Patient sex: M
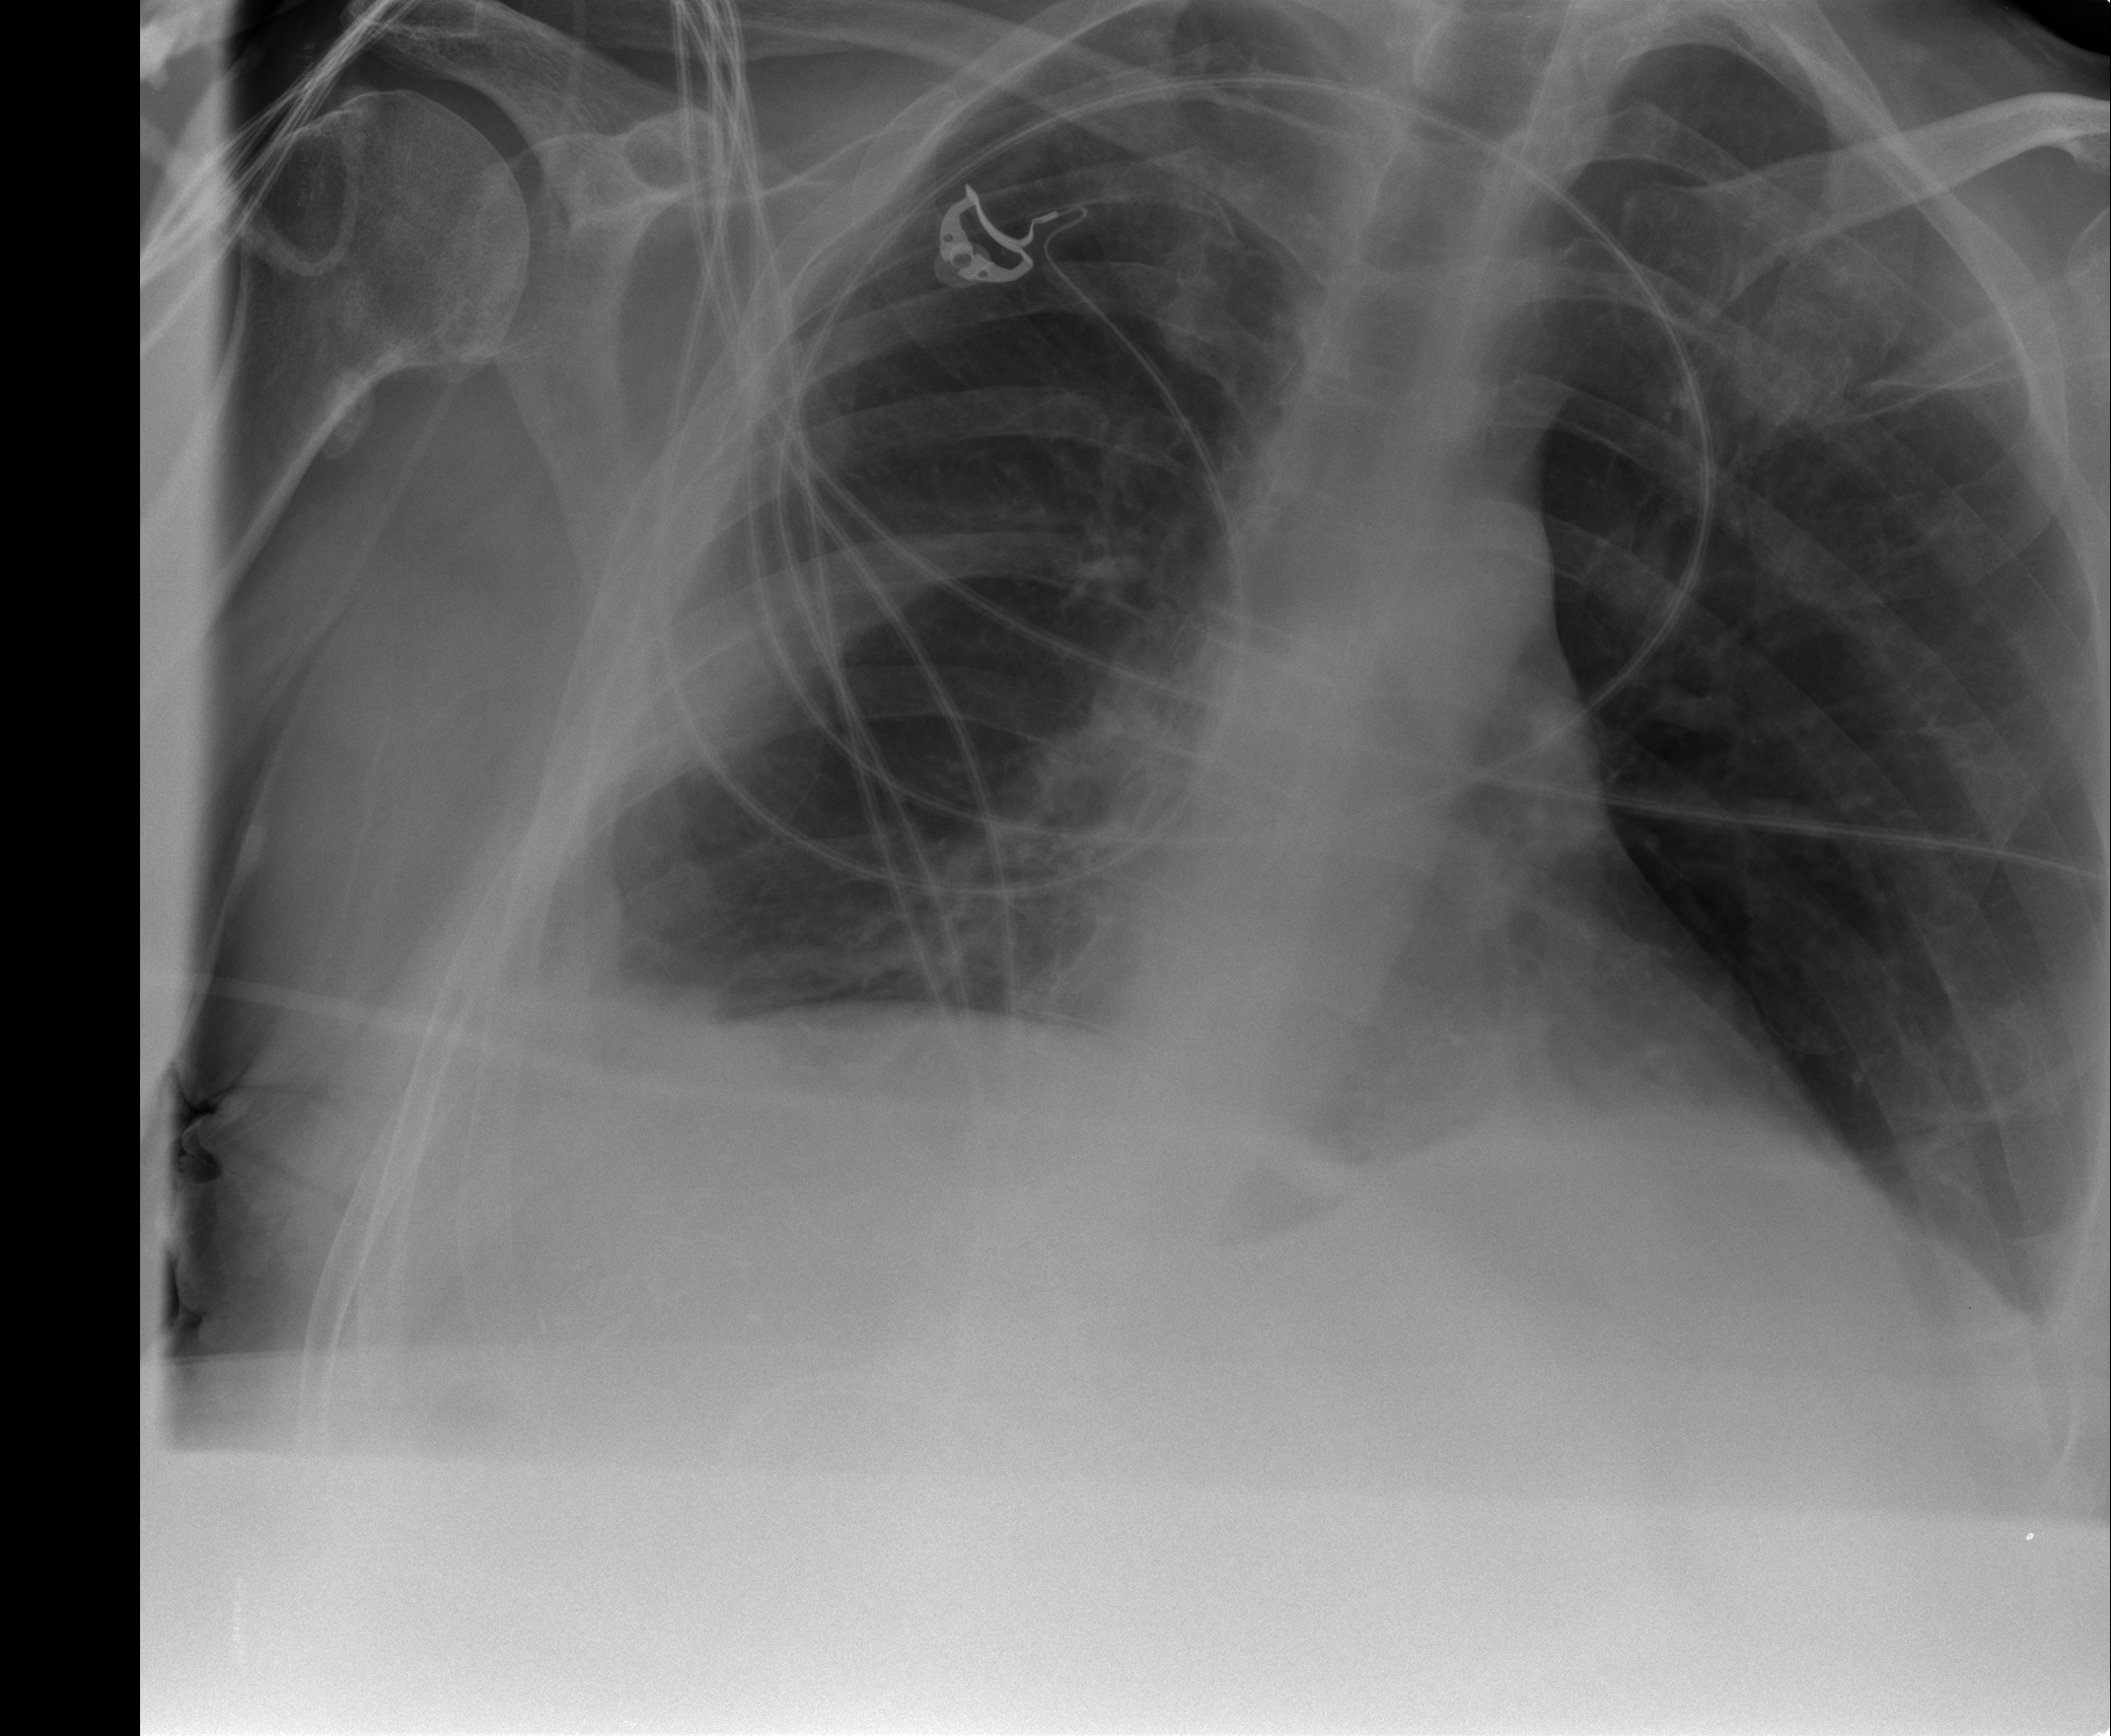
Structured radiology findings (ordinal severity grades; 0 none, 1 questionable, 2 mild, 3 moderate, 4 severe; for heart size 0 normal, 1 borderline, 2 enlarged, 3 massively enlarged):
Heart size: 0
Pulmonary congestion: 1
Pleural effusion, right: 2
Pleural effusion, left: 2
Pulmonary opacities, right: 0
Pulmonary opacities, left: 0
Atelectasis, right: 2
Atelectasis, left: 2